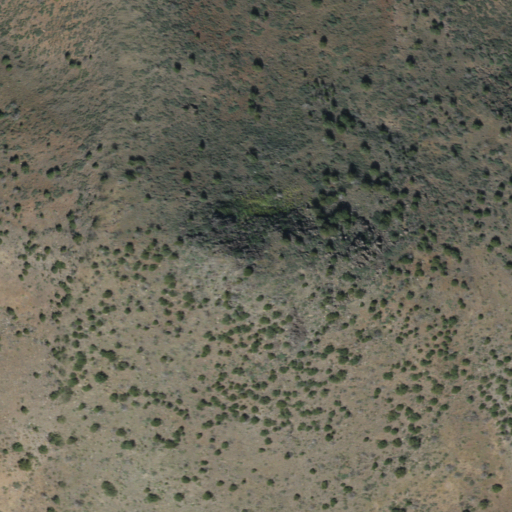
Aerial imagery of mountain in Arizona named Rice Peak containing shrub and evergreen forest